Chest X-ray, PA view. Patient: 73 years old, sex F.
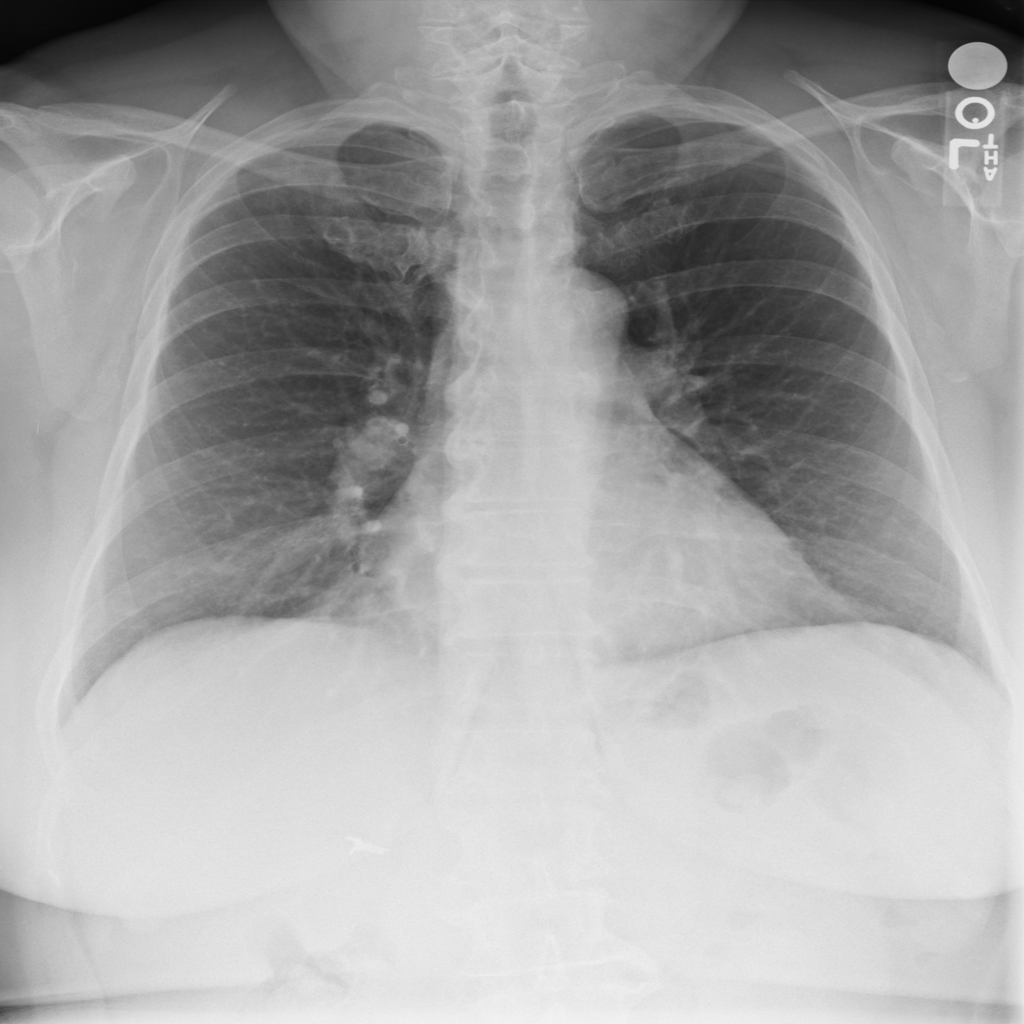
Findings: Nodule